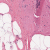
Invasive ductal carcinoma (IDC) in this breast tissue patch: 0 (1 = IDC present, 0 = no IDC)